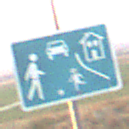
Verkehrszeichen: BeginnVerkehrsberuhigterBereich
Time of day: SunriseSunset
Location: Outdoor (Nature)
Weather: Clear
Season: NotSpecified
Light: Natural